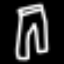
Label: pants